Question: How can I bind the 'button' text on form dynamically?
I want to give the user a feature where he can change the button text dynamically from the database.
So, from database, I am getting value as a 'dataset'
Now the problem is, how can I bind this text to my button control on my form.
Can you please help me with this.
Thanks in advance.
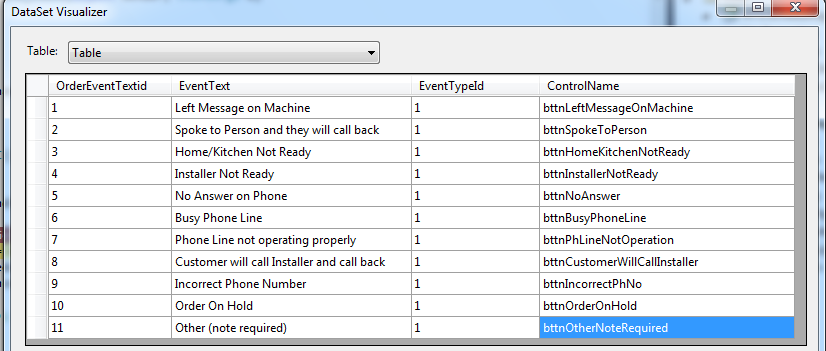
Answer: First convert your Dataset to DataTable and use the below code . I have tested this code according to your question.
'''
DataTable _ds = _commonDAC.GetButtonName(1); // i assume you are getting dataset form here
foreach (DataRow row in _ds.Rows)
{
string ControlName = row["ControlName"].ToString();
if( ControlName == "bttnLeftMessageOnMachine")
bttnLeftMessageOnMachine.Text = row["EventText"].ToString();
if (ControlName == "bttnSpokeToPerson")
bttnSpokeToPerson.Text = row["EventText"].ToString();
if (ControlName == "bttnHomeKitchenNotReady")
bttnHomeKitchenNotReady.Text = row["EventText"].ToString();
if (ControlName == "bttnInstallerNotReady")
bttnInstallerNotReady.Text = row["EventText"].ToString();
if (ControlName == "bttnNoAnswer")
bttnNoAnswer.Text = row["EventText"].ToString();
if (ControlName == "bttnBusyPhoneLine")
bttnBusyPhoneLine.Text = row["EventText"].ToString();
if (ControlName == "bttnPhLineNotOperation")
bttnPhLineNotOperation.Text = row["EventText"].ToString();
if (ControlName == "bttnCustomerWillCallInstaller")
bttnCustomerWillCallInstaller.Text = row["EventText"].ToString();
if (ControlName == "bttnIncorrectPhNo")
bttnIncorrectPhNo.Text = row["EventText"].ToString();
if (ControlName == "bttnOrderOnHold")
bttnOrderOnHold.Text = row["EventText"].ToString();
if (ControlName == "bttnOtherNoteRequired")
bttnOtherNoteRequired.Text = row["EventText"].ToString();
}
'''